Question: I have a table with some rows:
'''
<table>
<tr class="even"><td>tr0</td></tr>
<tr><td>tr1</td></tr>
<tr class="even"><td>tr2</td></tr>
</table>
'''
I have a CSS rule (rule1) for even rows:
'''
.even{
background-color: blue;
}
'''
I have another rule (rule2) for override the bgcolor of any row:
'''
.override, .override.even{
background-color: green;
}
'''
The weird thing is in IE9 all 'even' rows (with no 'override' class) are green!
Developer tools shows this for 'even' rows:

In these two conditions IE do the job correctly:
If I rewrite rule2 like this:
'''
.override, .override .even{ ... }
'''
If I move rule2 above rule1:
'''
.override, .override.even{ ... }
.even { ... }
'''
Question is what's the difference between '.override.even' and '.override .even'?
EDIT:
Thanks for replies. Another question which I forgot to ask is why IE shows the 'even' rows green?
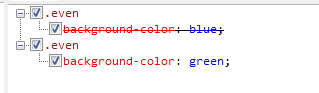
Answer: Spacing in between class specifiers means a ascendant -> descendant relationship.
The rule:
'''
.test .heading { font-weight: bold; }
'''
Would apply to the '<p>' element here:
'''
<span class="test"><p class="heading">Something</p></span>
'''
The lack of space means that the element must have both classes for the rule to apply.
The rule:
'''
.heading.major { color: blue; }
'''
Would apply to the '<p>' element here:
'''
<p class="heading major">Major heading</p>
'''